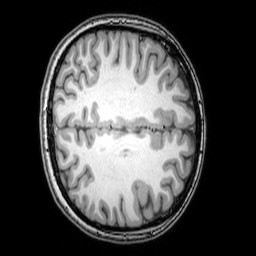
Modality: T1w
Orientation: axial
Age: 20
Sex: female
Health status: healthy
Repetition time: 0.081 s
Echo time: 0.037 s